Aerial crown-view tile of a tropical tree (Barro Colorado Island, Panama), acquired 20250512:
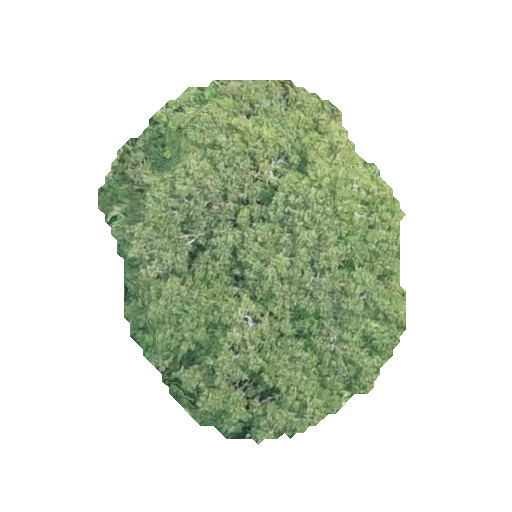
Species: Astronium graveolens
GBIF accepted scientific name: Astronium graveolens
Crown area: 120.469 m²